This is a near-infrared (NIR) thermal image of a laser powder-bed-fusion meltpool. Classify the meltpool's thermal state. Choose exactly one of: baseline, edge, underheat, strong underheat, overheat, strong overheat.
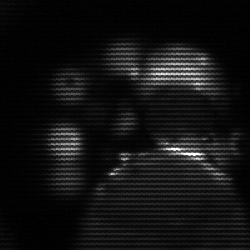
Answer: baseline